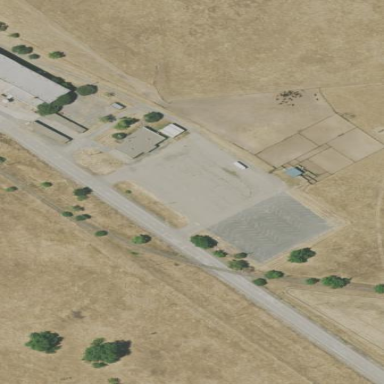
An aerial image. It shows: Parking area.